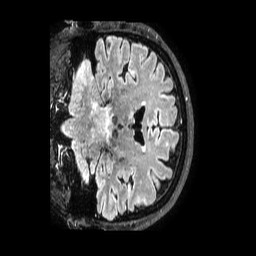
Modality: FLAIR
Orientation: coronal
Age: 62
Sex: female
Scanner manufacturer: philips
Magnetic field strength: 3 T
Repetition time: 4.8 s
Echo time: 0.34 s